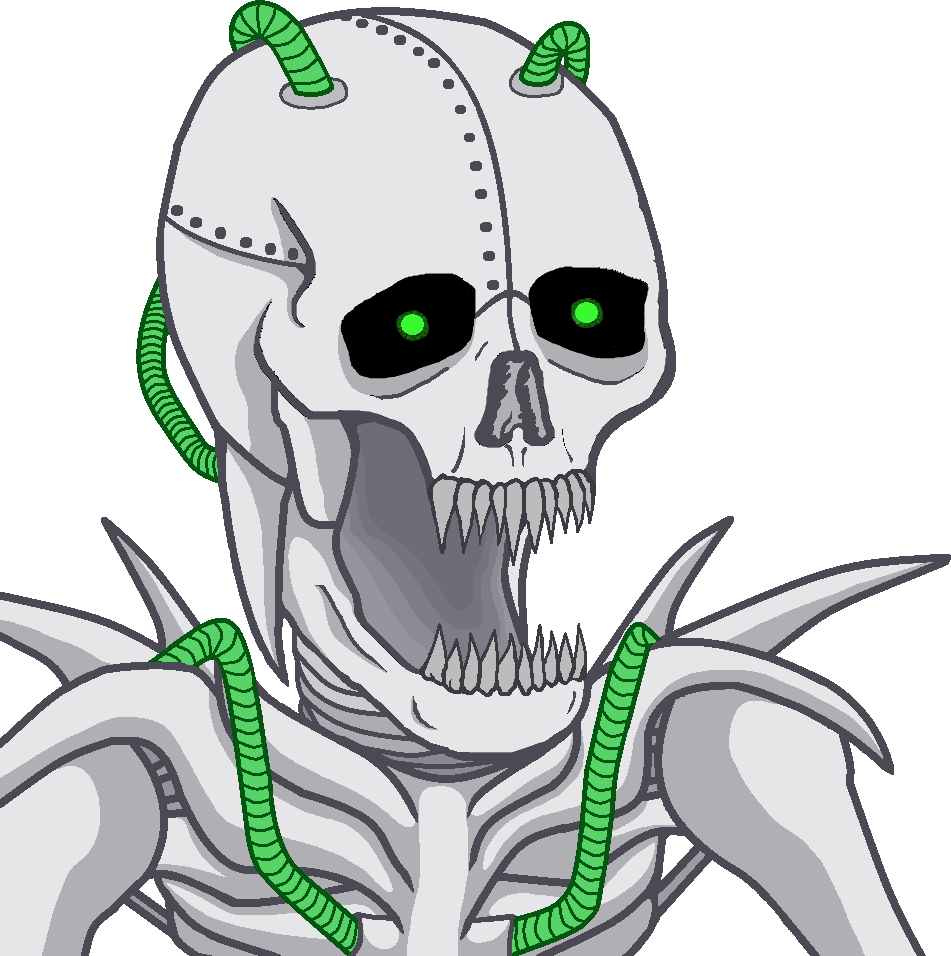
Label: 5_Bloomer